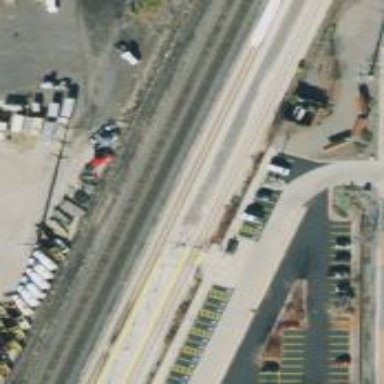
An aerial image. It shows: Railway crossing.